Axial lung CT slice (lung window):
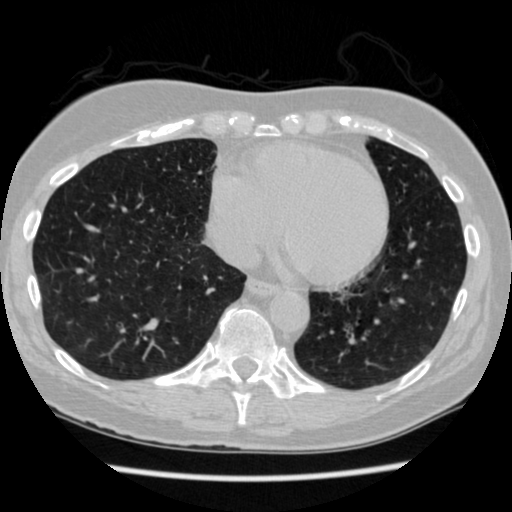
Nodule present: no